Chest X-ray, PA view. Patient: 55 years old, sex M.
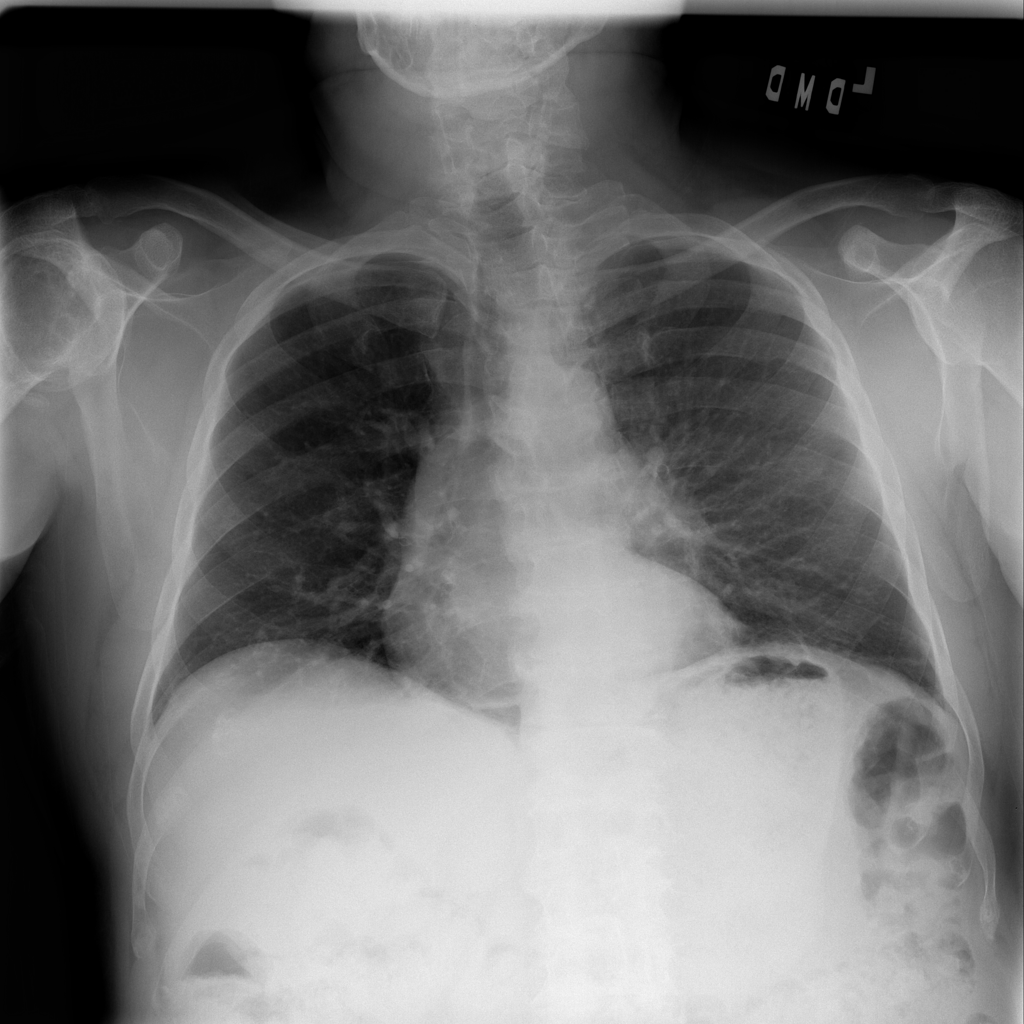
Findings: No Finding